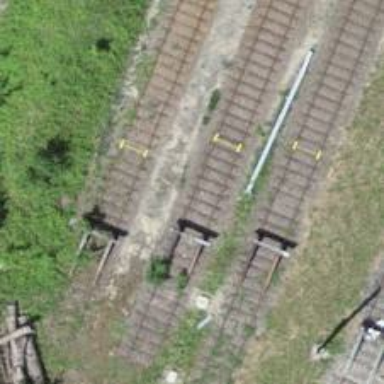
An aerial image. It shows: Railway buffer stop.